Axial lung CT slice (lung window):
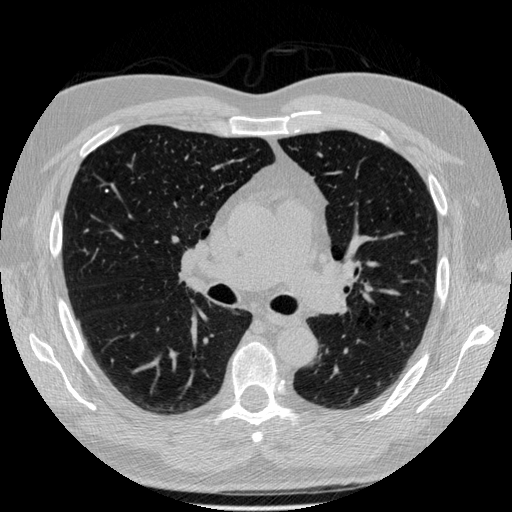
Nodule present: no